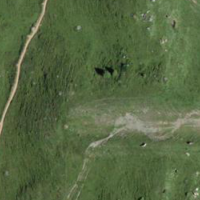
EUNIS habitat code: 23
Species observed at this site:
Garrulus glandarius